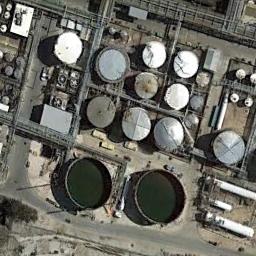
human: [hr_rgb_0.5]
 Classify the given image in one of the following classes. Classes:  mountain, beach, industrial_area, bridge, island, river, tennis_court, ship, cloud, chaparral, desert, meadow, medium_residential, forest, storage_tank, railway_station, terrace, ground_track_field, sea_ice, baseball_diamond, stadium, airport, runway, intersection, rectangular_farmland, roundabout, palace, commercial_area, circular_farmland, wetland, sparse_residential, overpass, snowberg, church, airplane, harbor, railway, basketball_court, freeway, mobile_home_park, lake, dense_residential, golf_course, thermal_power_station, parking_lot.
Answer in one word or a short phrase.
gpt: storage_tank